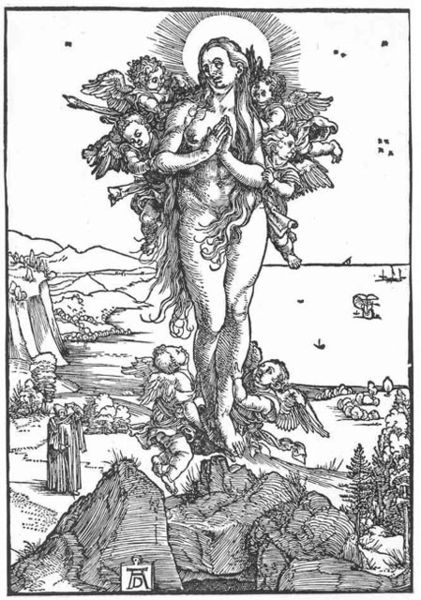
Titel: Die Verzückung der heiligen Maria Magdalena
Künstler: Albrecht Dürer
Standort: Karlsruhe
Institution: Staatliche Kunsthalle Karlsruhe
Schlagwörter: akt, baum, berg, felsen, flügel, gott, himmel, mann, meer, nackt, wasser, weiß, bäume, landschaft, menschen, see, ufer, brust, busen, frau, grau, haar, männer, schwarz, zeichnung, gras, wiese, hochformat, stein, steine, hände, signatur, horizont, hügel, natur, vögel, weite, büsche, sonne, sträucher, land, haare, locken, wald, boot, boote, fliegen, kinder, engel, engelchen, putto, beine, holzschnitt, küste, schiff, schiffe, segel, abhang, berge, fels, gebirge, hang, klippen, grafik, graphik, tag, signiert, tannen, beobachter, ad, bucht, klippe, steilküste, eva, kreuz, religion, strahlen, schweben, babys, nakt, druck, druckgraphik, jungfrau, sterne, monogramm, schraffur, radierung, stich, schwarzweiß, laubbaum, tanne, beten, sieg, schein, initialien, heiligenschein, nimbus, apokalypse, wanderer, mönch, tannenbaum, venus, heiliger, mönche, heilige, opfer, dürer, heilig, putten, maria, kupferstich, madonna, betend, putti, plage, auferstehung, victoria, himmelfahrt, kreut, teichnung, christ, albrecht, albrecht dürer, strahlenkranz, oben ohne, boticelli, schif, endel, betet, fortuna, engelsflügel, langes haar, düree, weibliche figur, 1500, gebirge#, alberecht dürer, gottesbild, philosophia, nibmus, himmelfahrt marias